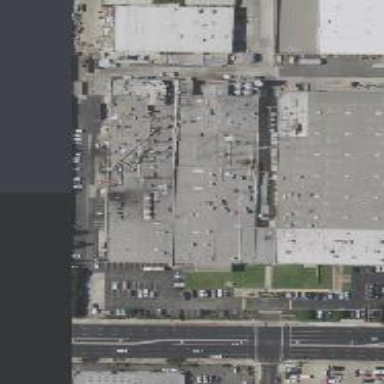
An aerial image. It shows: Factory building.